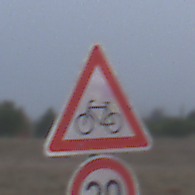
Verkehrszeichen: RadverkehrRechts
Zusatzzeichen unten: Geschwindigkeit30
Umgebung: Outdoor, Nature
Tageszeit: SunriseSunset
Wetter: Overcast
Licht: Natural
Jahreszeit: NotSpecified
Kontrast: LowContrast